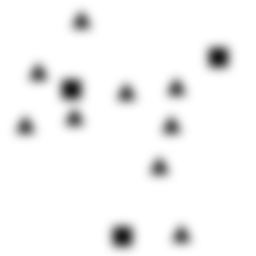
Squares: 3
Triangles: 9
Stars: 0
Total shapes: 12